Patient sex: F
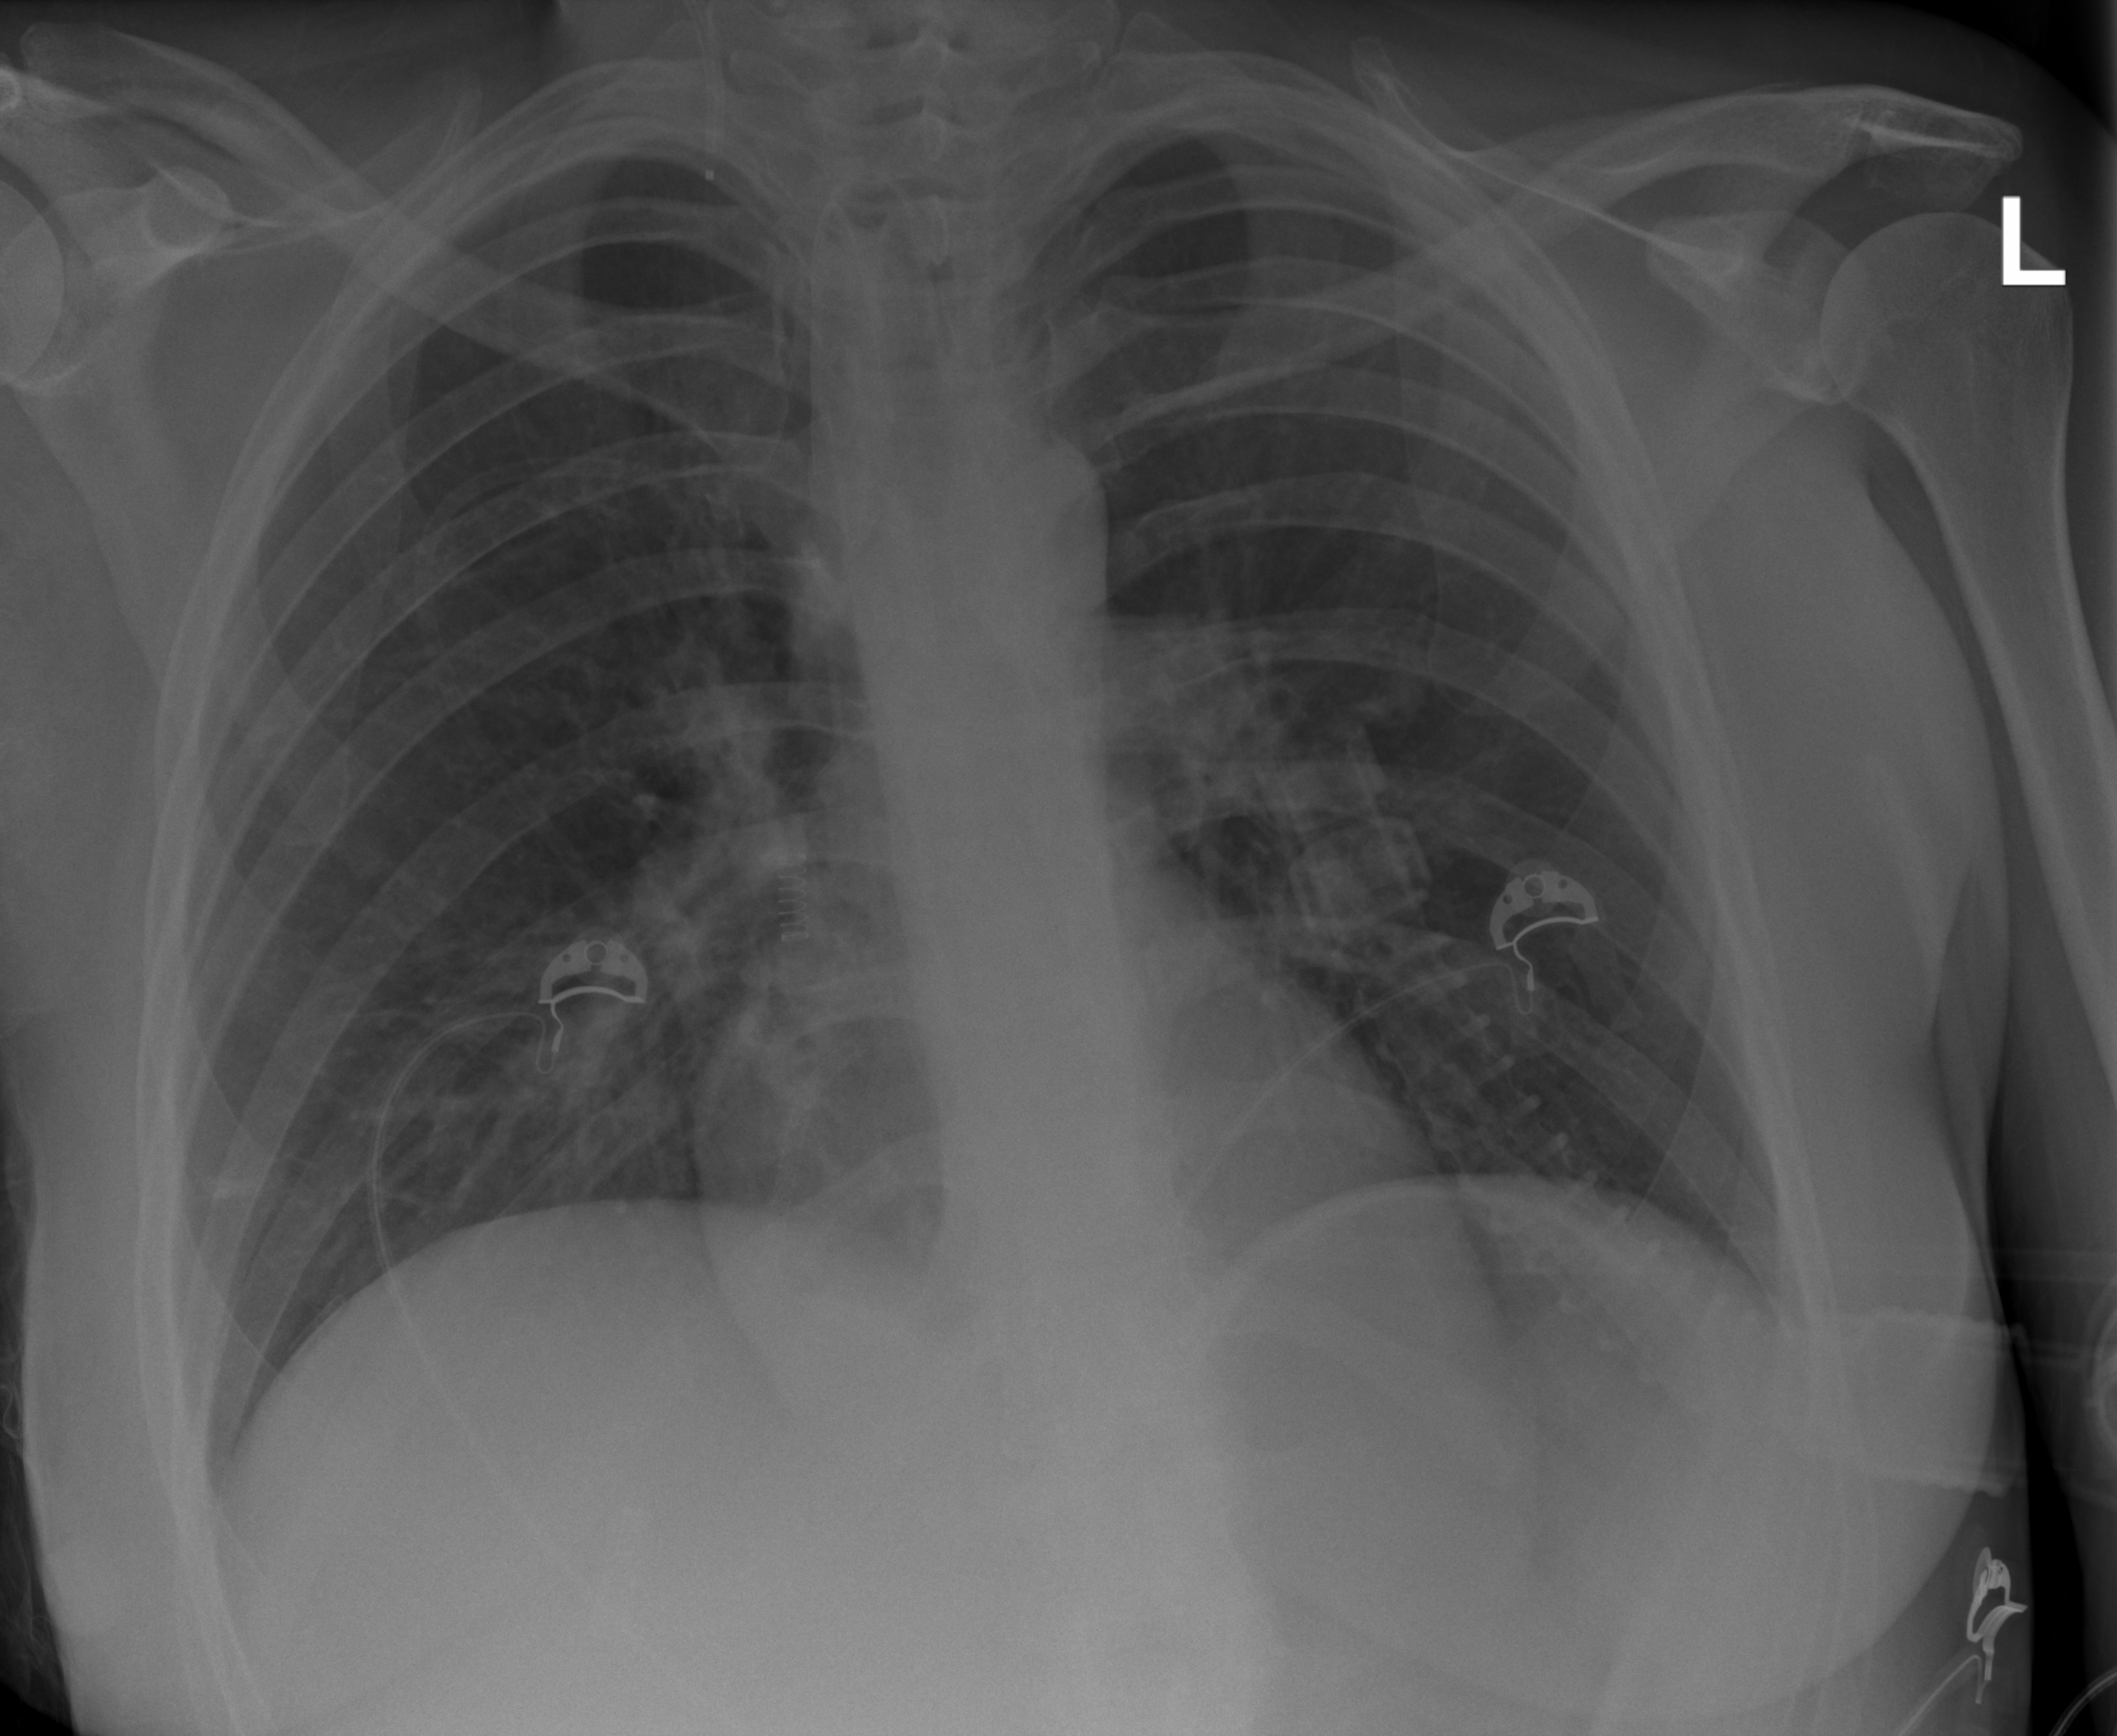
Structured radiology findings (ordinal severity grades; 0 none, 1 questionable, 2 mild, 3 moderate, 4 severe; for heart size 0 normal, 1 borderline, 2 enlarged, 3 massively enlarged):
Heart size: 0
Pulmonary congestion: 0
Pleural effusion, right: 0
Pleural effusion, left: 0
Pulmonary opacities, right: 2
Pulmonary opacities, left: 0
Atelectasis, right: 2
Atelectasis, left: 0